Chest X-ray:
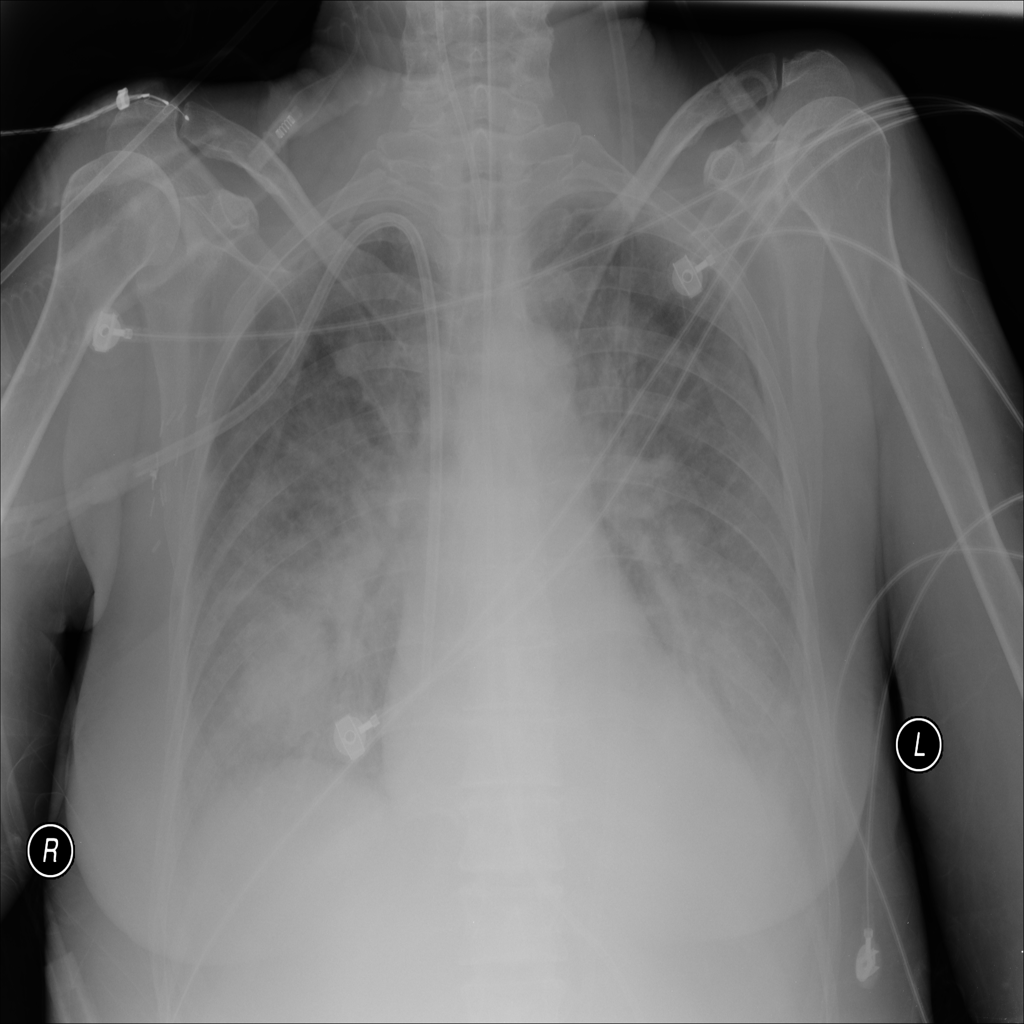
Findings: Pneumothorax, Consolidation, Effusion, Diffuse Nodule
No abnormal finding: no